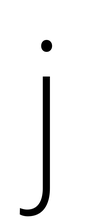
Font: Roboto_Condensed_ExtraLight